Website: apple
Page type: account-selection
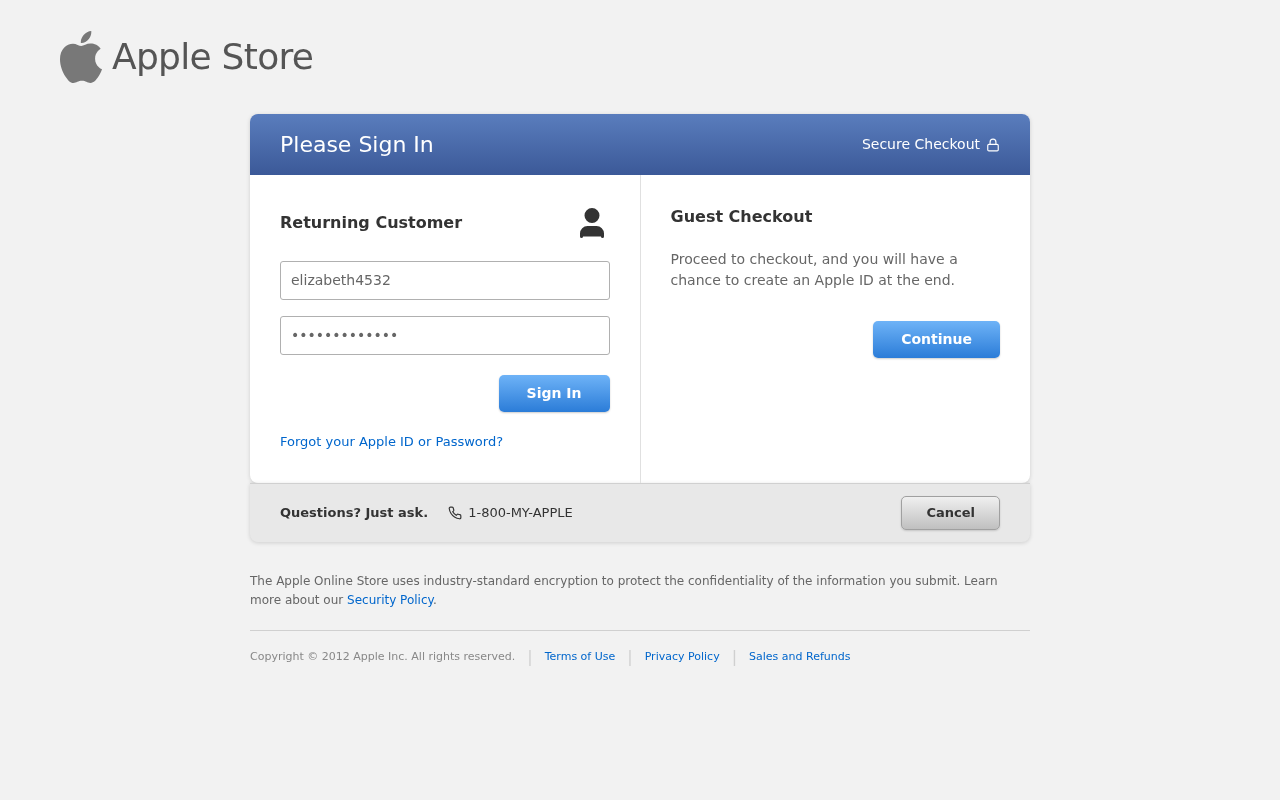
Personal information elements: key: PII_LOGIN_USERNAME
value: elizabeth4532